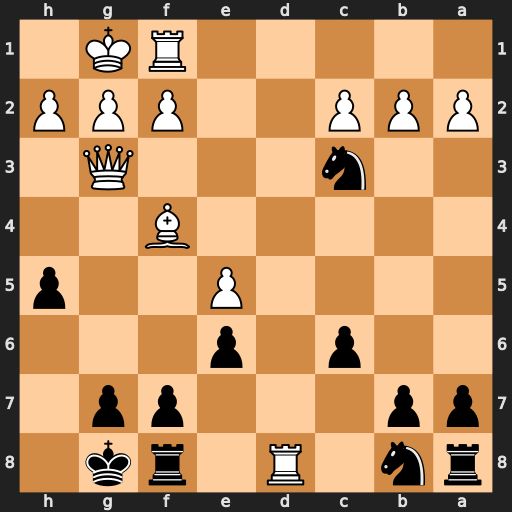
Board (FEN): rn1R1rk1/pp3pp1/2p1p3/4P2p/5B2/2n3Q1/PPP2PPP/5RK1
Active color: b
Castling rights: -
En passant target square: -
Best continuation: Ne2+ Kh1 Nxg3+ hxg3 Rxd8